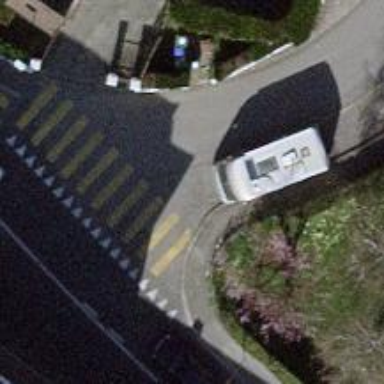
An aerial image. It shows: Marked road crossing.